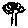
Label: tree